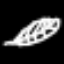
Label: leaf